Question: Is there a Swift guru that would know how to convert this code in Objective-c to Swift?
'''
SCNAnimationEventBlock chainEventBlock = ^(CAAnimation *animation, id animatedObject, BOOL playingBackward) {
[self.mainSkeleton addAnimation:secondAnim forKey:secondKey];
};
if (firstAnim.animationEvents == nil || firstAnim.animationEvents.count == 0) {
firstAnim.animationEvents = @[[SCNAnimationEvent animationEventWithKeyTime:fadeTime block:chainEventBlock]];
} else {
NSMutableArray *pastEvents = [NSMutableArray arrayWithArray:firstAnim.animationEvents];
[pastEvents addObject:[SCNAnimationEvent animationEventWithKeyTime:fadeTime block:chainEventBlock]];
firstAnim.animationEvents = pastEvents;
}
'''
In Swift, I tried :
'''
var chainEventBlock : ((CAAnimation , AnyObject , Bool) -> (SCNAnimationEventBlock))?
chainEventBlock = { (animation, animatedObject, playingBackward)->(SCNAnimationEventBlock) in
return self.mainSkeleton?.addAnimation(anim2, forKey: secondKey)
}
if anim1?.animationEvents == nil || anim1?.animationEvents.count == 0 {
anim1?.animationEvents = [SCNAnimationEvent(keyTime: fadeTime, block: chainEventBlock)]
}
'''
The error is:

Thanks.
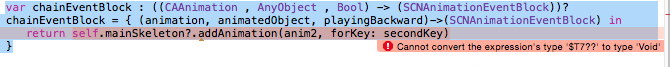
Answer: You have declared the return type of the block as 'SCNAnimationEventBlock' but you don't return that.
Either return an object of that type (not an optional!), or return nothing and change the declaration of 'chainEventBlock'.
'''
let chainEventBlock: SCNAnimationEventBlock = { animation, animatedObject, playingBackwards in
self.mainSkeleton?.addAnimation(anim2, forKey: secondKey)
return
}
if anim1?.animationEvents == nil || anim1?.animationEvents.count == 0 {
anim1?.animationEvents = [SCNAnimationEvent(keyTime: fadeTime, block: chainEventBlock)]
}
'''